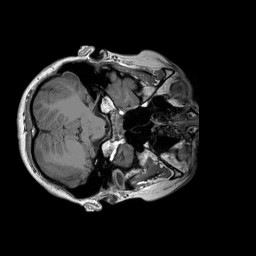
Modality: T1w
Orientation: coronal
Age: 12
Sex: male
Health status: ill